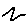
Label: zigzag